Aerial crown-view tile of a tropical tree (Barro Colorado Island, Panama), acquired 20250616:
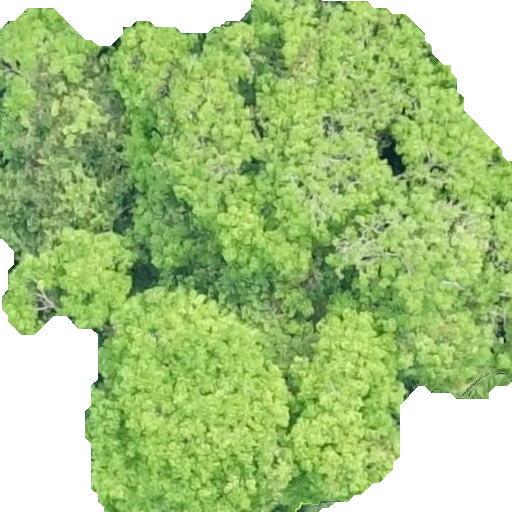
Species: Handroanthus guayacan
GBIF accepted scientific name: Handroanthus guayacan
Crown area: 331.54 m²